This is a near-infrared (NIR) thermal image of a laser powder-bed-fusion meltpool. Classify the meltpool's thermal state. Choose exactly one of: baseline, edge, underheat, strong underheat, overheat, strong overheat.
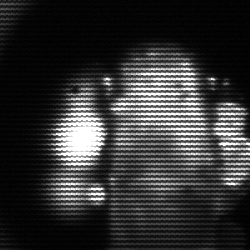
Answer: strong underheat